Question: I'm trying to copy a Sheet from a '.XLSX' file as a hidden sheet in a '.XLA' file.
I only managed to copy from '.XLA -> XLSX', but not 'XLSX -> XLA'.
Take a look at my two functions:
'''
Sub copyFromXLAtoXLSX()
temp.Sheet1.Copy Workbooks(1).Sheets(1)
End Sub
Sub copyFromXLSXtoXLA()
' It gives me the error: Run-time error '1004': Application-defined or object-defined error
Workbooks(1).Sheets(1).Copy temp.ThisWorkbook.Sheets(1)
End Sub
'''

Any help is really welcome. Thanks!
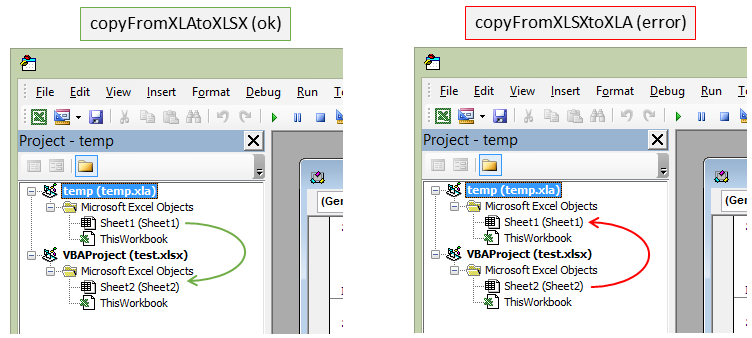
Answer: The XLA sheets collection cannot be accessed for adding a new sheet as long as '.IsAddIn=True'. Try to set the XLA workbook to '.isAddIn = False', make your copy and then set it back to 'True'.
I think it should be (to be tested):
'''
Sub copyFromXLSXtoXLA()
Workbooks(1).IsAddIn = False '<-- set it false
Workbooks(1).Sheets(1).Copy temp.ThisWorkbook.Sheets(1)
Workbooks(1).IsAddIn = True '<-- set it back to true
End Sub
'''